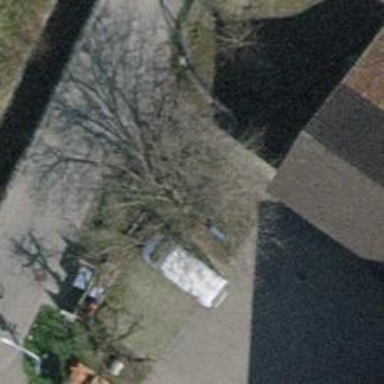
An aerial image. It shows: Brown bench in the vicinity.